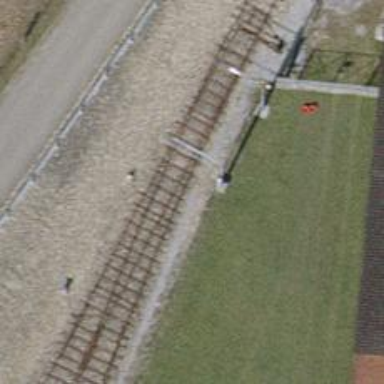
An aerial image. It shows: Single-track electrified rail service spur with contact line.